Question: I have a table cell that contains 4 inline elements. The first 3 are an icon, and may or may not exist depending on the cell data. The fourth is a div containing text.
The cell css has "white-space: nowrap" because I want to make sure all the icons and the text are always on the same line. However, when the text is too long to fit, it just goes off the screen; because of the "nowrap". I want the text itself to wrap when necessary, next to the icons. Like this:

I have tried every combination of things I can think of. Anything that allows the cell contents to wrap causes the wrapping to happen between the icons, so that either the text appears on a different line than the icons, or the icons to appears on different lines from each other.
I have tried floating the contents left; setting a specific width on the table cell; even using an inner table as layout, which I know should be avoided. Basically the only 2 outcomes I have gotten are either nothing in the cell wraps, meaning the text just goes outside the containing area, or the cell wraps after an icon, instead of in the middle of the text.
The one thing that seems like it was could work in terms of CSS is setting a specific width on the div that contains the text. However, this is not really an option because the width is variable depending on how many icons are being displayed.
Here is a jsfiddle with the basic layout I have. You can see how the text goes beyond the container. <URL>
'''
<div class="container">
<table>
<tbody>
<tr>
<td class="nowrap">
<i class="icon1"></i>
<div class="inline">
<i class="icon1"></i>
</div>
<div class="inline">
<i class="icon1"></i>
</div>
<div class="inline">
text text text text text text text text text text
</div>
</td>
</tr>
</tbody>
</table>
</div>
.inline{
display:inline-block;
}
.nowrap{
white-space: nowrap;
}
.icon1{
display:inline-block;
height:28px;
width:28px;
background-image: url('https://encrypted-tbn1.gstatic.com/images?q=tbn:ANd9GcS7DnGYT5JhBomtXB4g_c6lzV9mM3hBYpm6mos2LrT3AWaEhAmw');
}
.container{
width:300px;
border:solid 1px;
}
'''
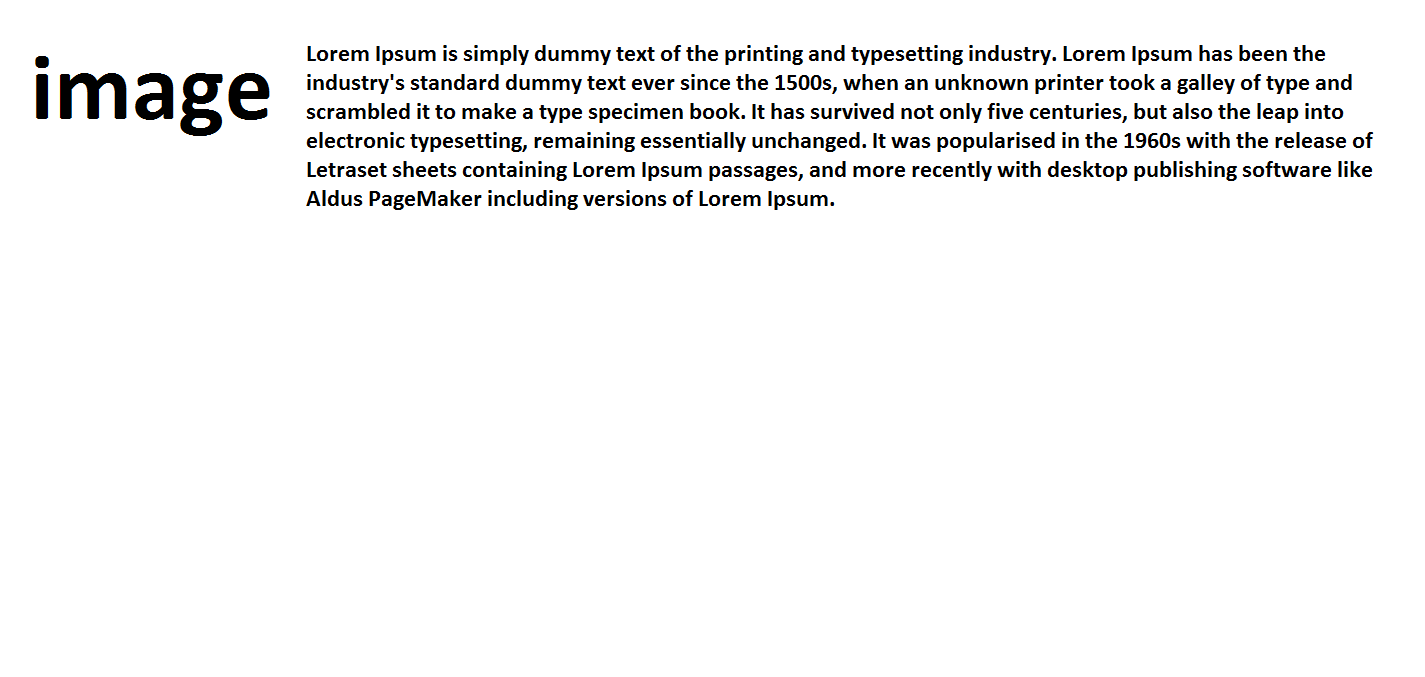
Answer: I believe this is what you need: <URL>
Changed the following:
'''
.inline {
display: table-cell;
vertical-align: top;
}
'''
and removed the .nowrap class